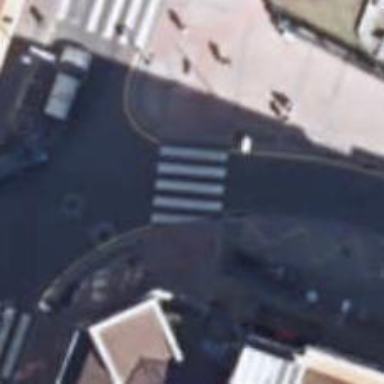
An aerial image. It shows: Marked crossing on the road.